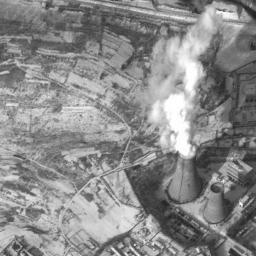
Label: thermal_power_station